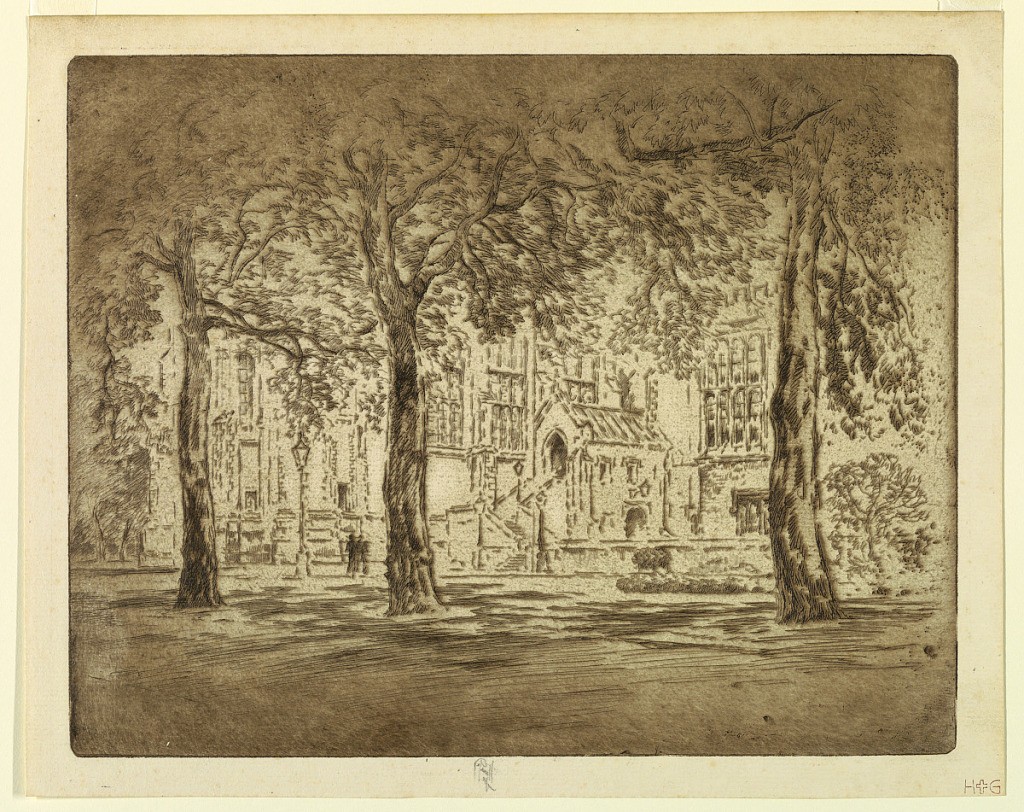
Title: Lincoln's Inn Fields
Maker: Joseph Pennell, American, active England, 1857–1926
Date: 1905
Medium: Etching in black ink on paper
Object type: Print
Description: Lawn with three trees in the foreground and buildings in the background.